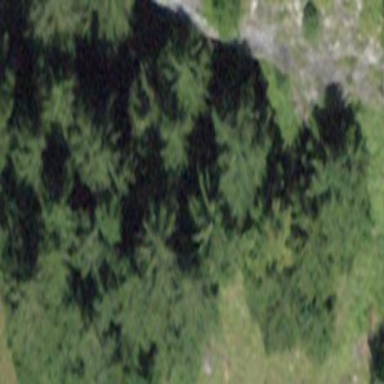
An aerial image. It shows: Forest area.